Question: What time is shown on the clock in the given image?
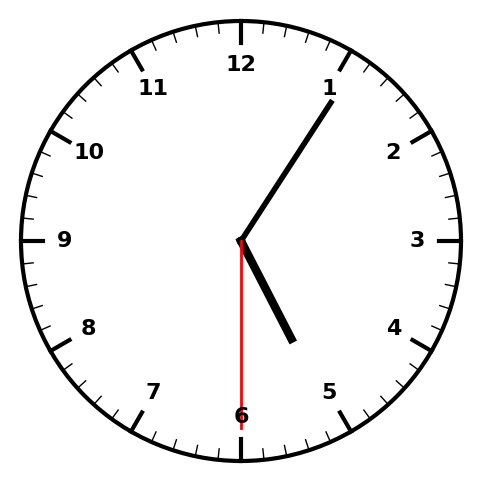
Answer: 05:05:30